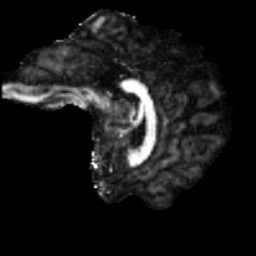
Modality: FA
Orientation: sagittal
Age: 23
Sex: male
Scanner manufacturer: siemens
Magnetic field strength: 3 T
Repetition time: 3.5 s
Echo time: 0.086 s